Question: For each person's distinct record that has a toyota,
only take toyota and filter out that person's other cars
else bring all cars.

The actual script will not match my logic above. I was trying to simplify my question by using random names and car brands, but the objective was the same since I wanted to get a specific address code and filter out the rest if it did exist for other vendor names (see below). Thank you, GMB.
'''
GPMEM.dbo.PM00200 a -- Vendor Master
LEFT JOIN GPMEM.dbo.PM30200 b -- Historical/Paid Transactions
ON a.VENDORID = b.VENDORID
LEFT JOIN GPMEM.dbo.PM20000 c -- Open/Posted Transactions
ON a.VENDORID = c.VENDORID
LEFT JOIN (
SELECT d.*,
rank() over(
partition by d.VENDORID
order by case when d.ADRSCODE = 'ACH' THEN 0 ELSE 1 END
)rn
FROM GPMEM.dbo.PM00300 d
) d -- Vendor Address Master
ON a.VENDORID = d.VENDORID
WHERE
d.rn = 1
'''
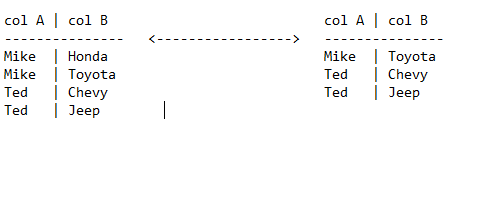
Answer: You can use window functions:
'''
select colA, colB
from (
select
t.*,
rank() over(
partition by colA
order by case when colB = 'Toyota' then 0 else 1 end
) rn
from mytable t
) t
where rn = 1
'''
The trick likes in the 'order by' clause in the 'over()' clause of window function 'rank()': if a person has a Toyota, it will be ranked first, and their (possible) other cars will be ranked second. If it has no Toyota, all their car will be ranked first.